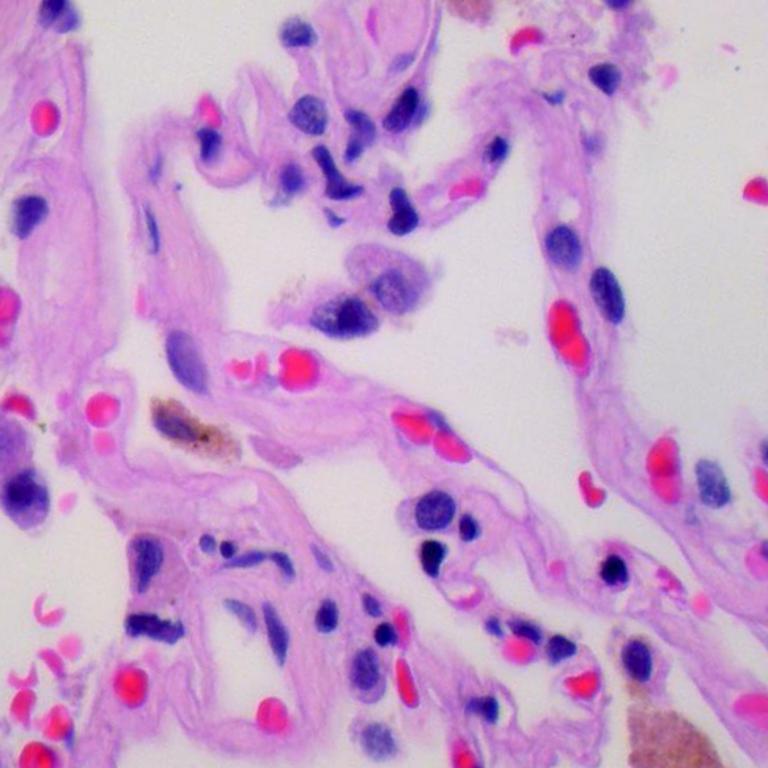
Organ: lung
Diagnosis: benign